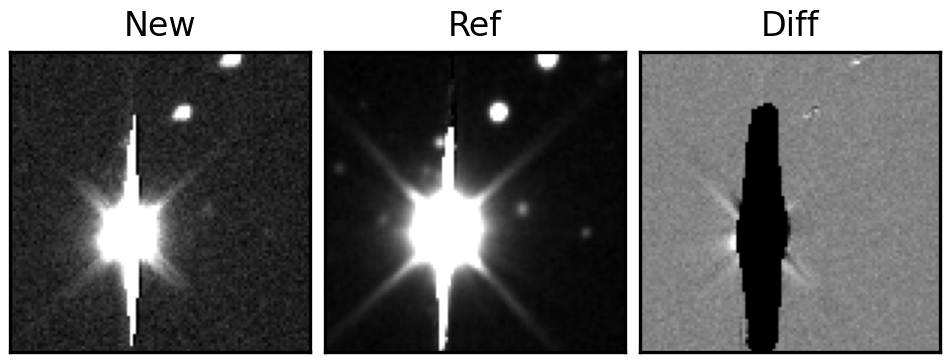
Label: bogus